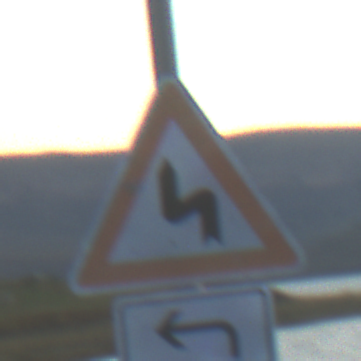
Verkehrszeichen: DoppelkurveZunaechstLinks
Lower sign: RichtungsangabeDurchPfeile2
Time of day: SunriseSunset
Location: Outdoor (RoadRail)
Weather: PartlyCloudy
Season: NotSpecified
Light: Natural